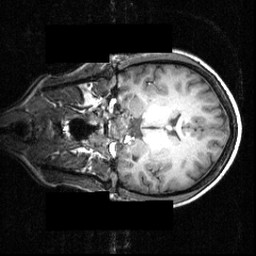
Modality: T1w
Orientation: coronal
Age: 24
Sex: female
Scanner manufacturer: siemens
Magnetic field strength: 3.951 T
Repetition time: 1.5 s
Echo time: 0.00335 s